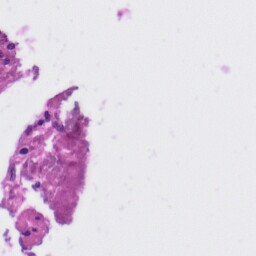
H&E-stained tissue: Liver